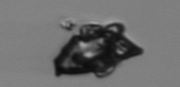
Label: Delphineis